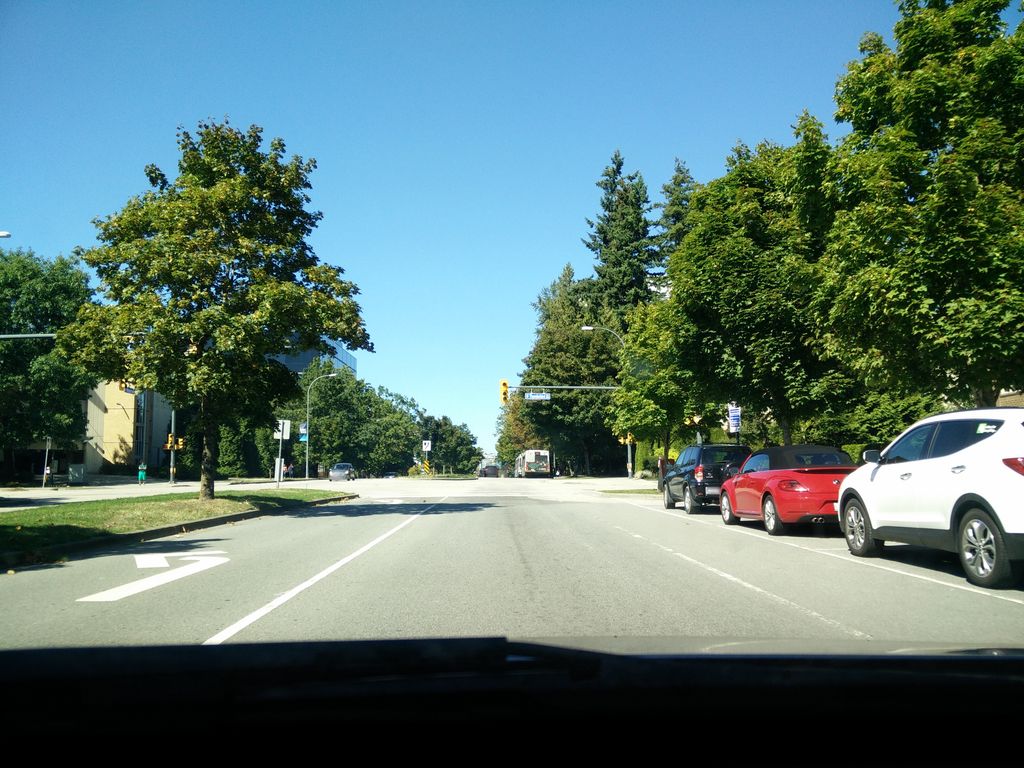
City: vancouver